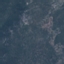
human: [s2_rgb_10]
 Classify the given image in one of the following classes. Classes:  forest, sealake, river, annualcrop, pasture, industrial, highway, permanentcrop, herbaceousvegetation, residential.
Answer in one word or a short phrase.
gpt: HerbaceousVegetation